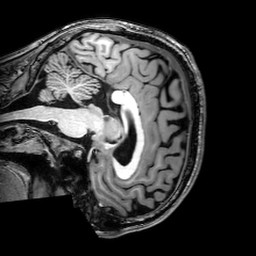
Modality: T1w
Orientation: sagittal
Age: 25
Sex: male
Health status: healthy
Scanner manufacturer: philips
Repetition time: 0.008302 s
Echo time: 0.00383 s